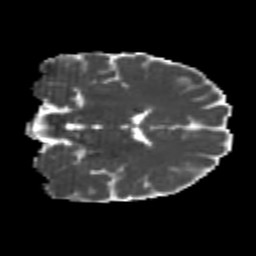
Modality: MD
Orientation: coronal
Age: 23
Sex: male
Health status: healthy
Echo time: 0.074 s